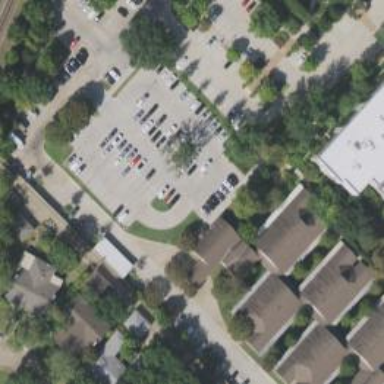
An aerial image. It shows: Parking area with concrete surface.